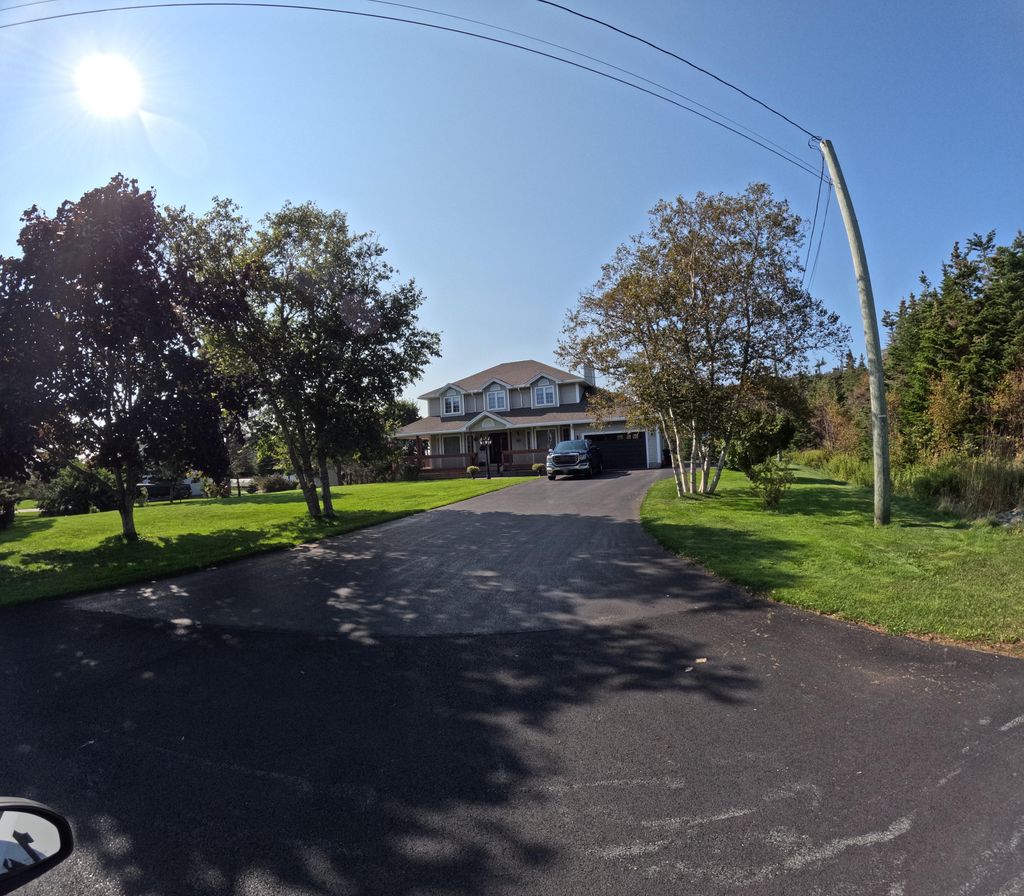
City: st_johns